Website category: sports
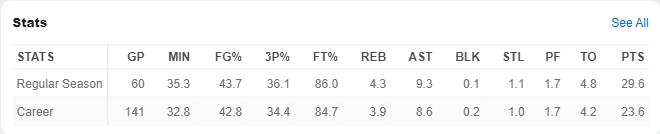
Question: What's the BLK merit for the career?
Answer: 0.2

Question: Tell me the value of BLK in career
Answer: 0.2

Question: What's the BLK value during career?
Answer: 0.2

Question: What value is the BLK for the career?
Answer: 0.2

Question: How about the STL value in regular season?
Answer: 1.1

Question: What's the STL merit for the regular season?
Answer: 1.1

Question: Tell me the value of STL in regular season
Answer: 1.1

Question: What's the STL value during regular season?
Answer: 1.1

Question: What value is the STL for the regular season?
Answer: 1.1

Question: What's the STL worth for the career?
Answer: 1.0

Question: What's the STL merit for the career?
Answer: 1.0

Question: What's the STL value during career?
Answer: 1.0

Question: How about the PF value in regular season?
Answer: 1.7

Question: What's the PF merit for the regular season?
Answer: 1.7

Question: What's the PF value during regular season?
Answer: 1.7

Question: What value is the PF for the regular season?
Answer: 1.7

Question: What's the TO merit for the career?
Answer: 4.2

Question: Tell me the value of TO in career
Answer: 4.2

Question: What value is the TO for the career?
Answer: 4.2

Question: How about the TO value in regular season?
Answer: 4.8

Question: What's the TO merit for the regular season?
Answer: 4.8

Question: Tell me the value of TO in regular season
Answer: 4.8

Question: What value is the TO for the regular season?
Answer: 4.8

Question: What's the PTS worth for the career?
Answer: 23.6

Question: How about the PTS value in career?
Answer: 23.6

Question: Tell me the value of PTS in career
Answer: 23.6

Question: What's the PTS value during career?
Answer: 23.6

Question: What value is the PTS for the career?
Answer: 23.6

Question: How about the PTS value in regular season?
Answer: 29.6

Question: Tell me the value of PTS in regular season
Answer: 29.6

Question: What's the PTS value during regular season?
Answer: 29.6

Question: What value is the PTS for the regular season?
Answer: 29.6